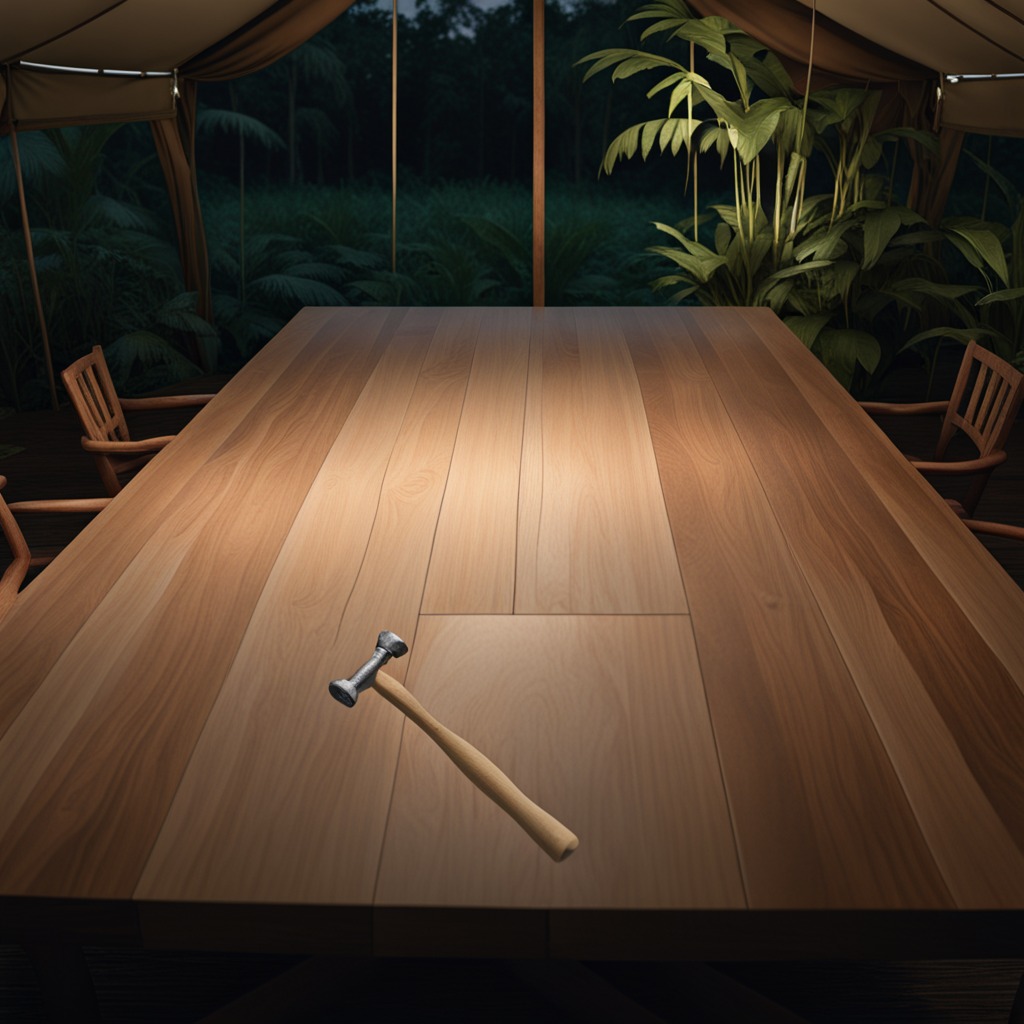
A hammer is lying on a wooden table inside a jungle field workshop tent at night.